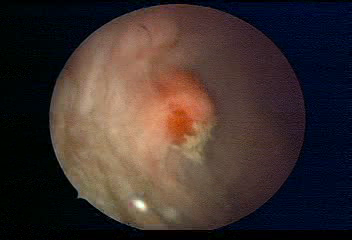
Modality: WLC
Class: Malignant
Subclass: HighGradePapillary
Lesion: L1
Stage: T1
Morphology: Papillary
Bladder cancer association: Yes
Annotated structures: Tumor